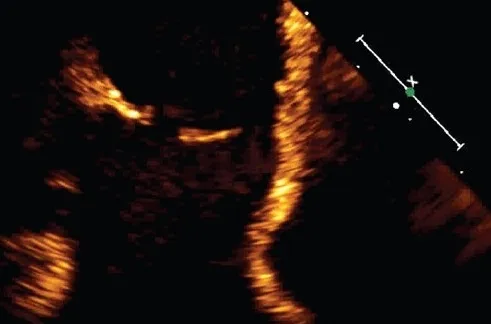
Two-dimensional image of the interatrial baffle and the two fenestrations.
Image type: radiology (ultrasound)